Field crop: tomato
Growth stage: 1
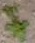
Species: portulaca